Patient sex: M
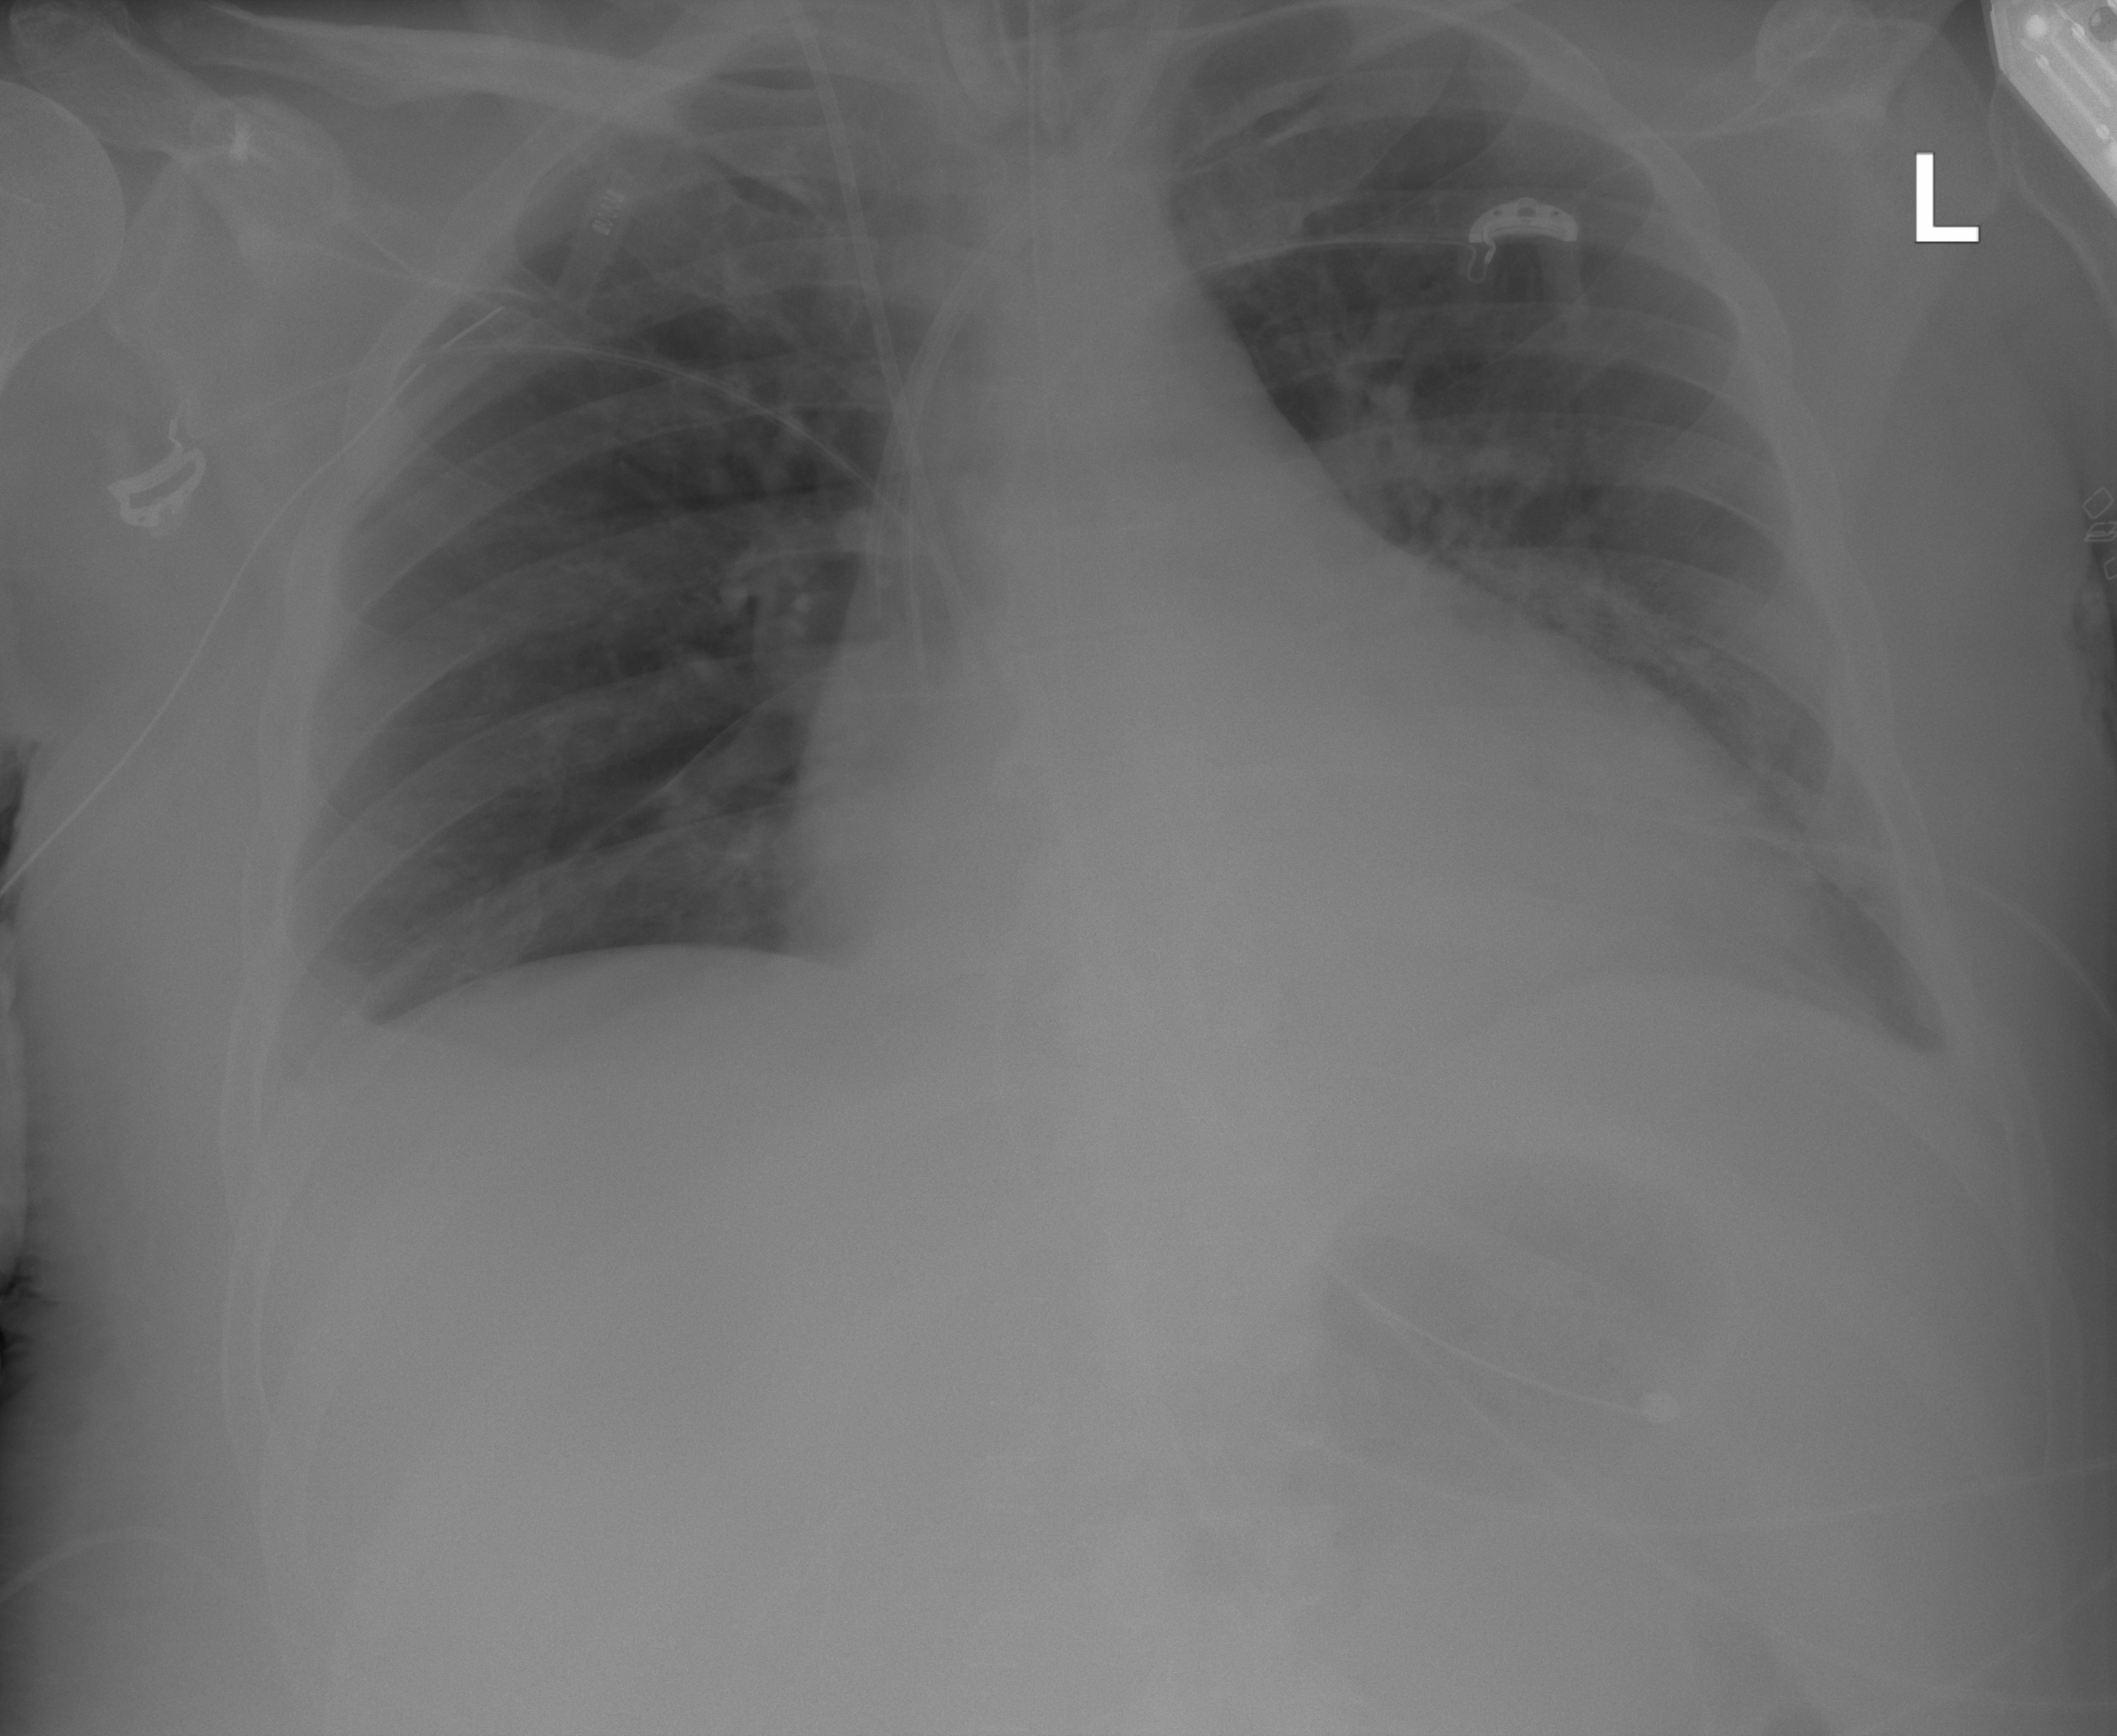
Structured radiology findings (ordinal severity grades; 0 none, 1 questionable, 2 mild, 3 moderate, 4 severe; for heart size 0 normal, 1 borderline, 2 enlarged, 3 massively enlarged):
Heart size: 2
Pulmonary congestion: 0
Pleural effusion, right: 2
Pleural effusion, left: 2
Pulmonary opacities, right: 0
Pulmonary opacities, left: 1
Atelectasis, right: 0
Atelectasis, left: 2